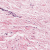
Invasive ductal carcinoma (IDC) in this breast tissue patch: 0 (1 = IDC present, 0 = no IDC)